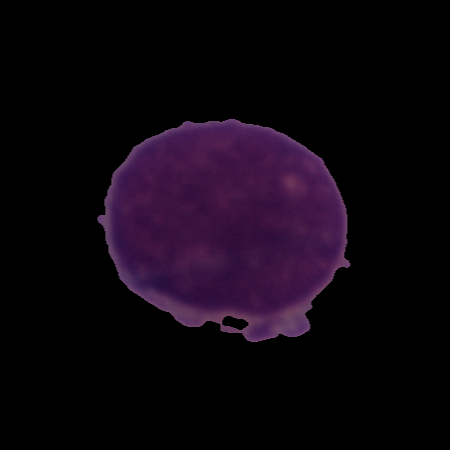
Label: cancer